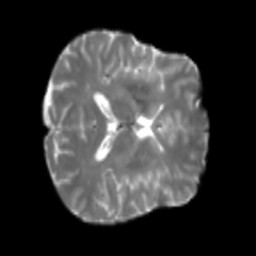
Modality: T2w
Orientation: axial
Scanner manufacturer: siemens
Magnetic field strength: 3 T
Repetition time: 4 s
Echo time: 0.0594 s